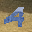
Label: 4